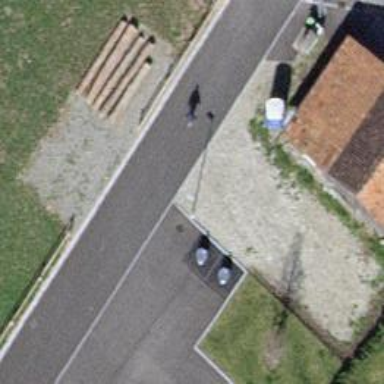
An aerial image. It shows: Recycling container for green waste.